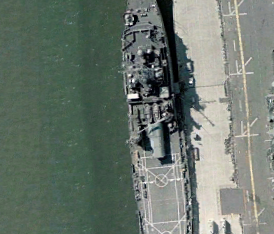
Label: combat